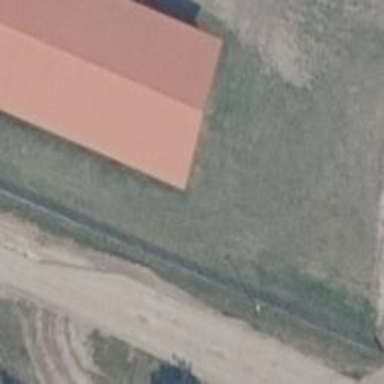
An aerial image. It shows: Farm auxiliary building.